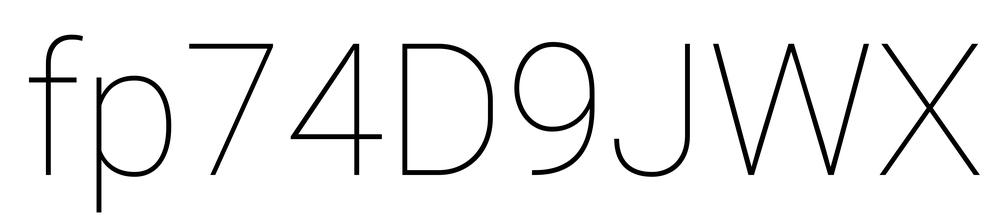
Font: Roboto_Thin